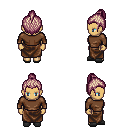
a pixel art fantasy rpg character, female body template, human, tanned skin, brown long-sleeve shirt, robe skirt, white blonde short topknot hairstyle, gray slippers, four views (front, back, left, right), 2x2 character sprite sheet, small pixel art, hard edges, no anti-aliasing